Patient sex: M
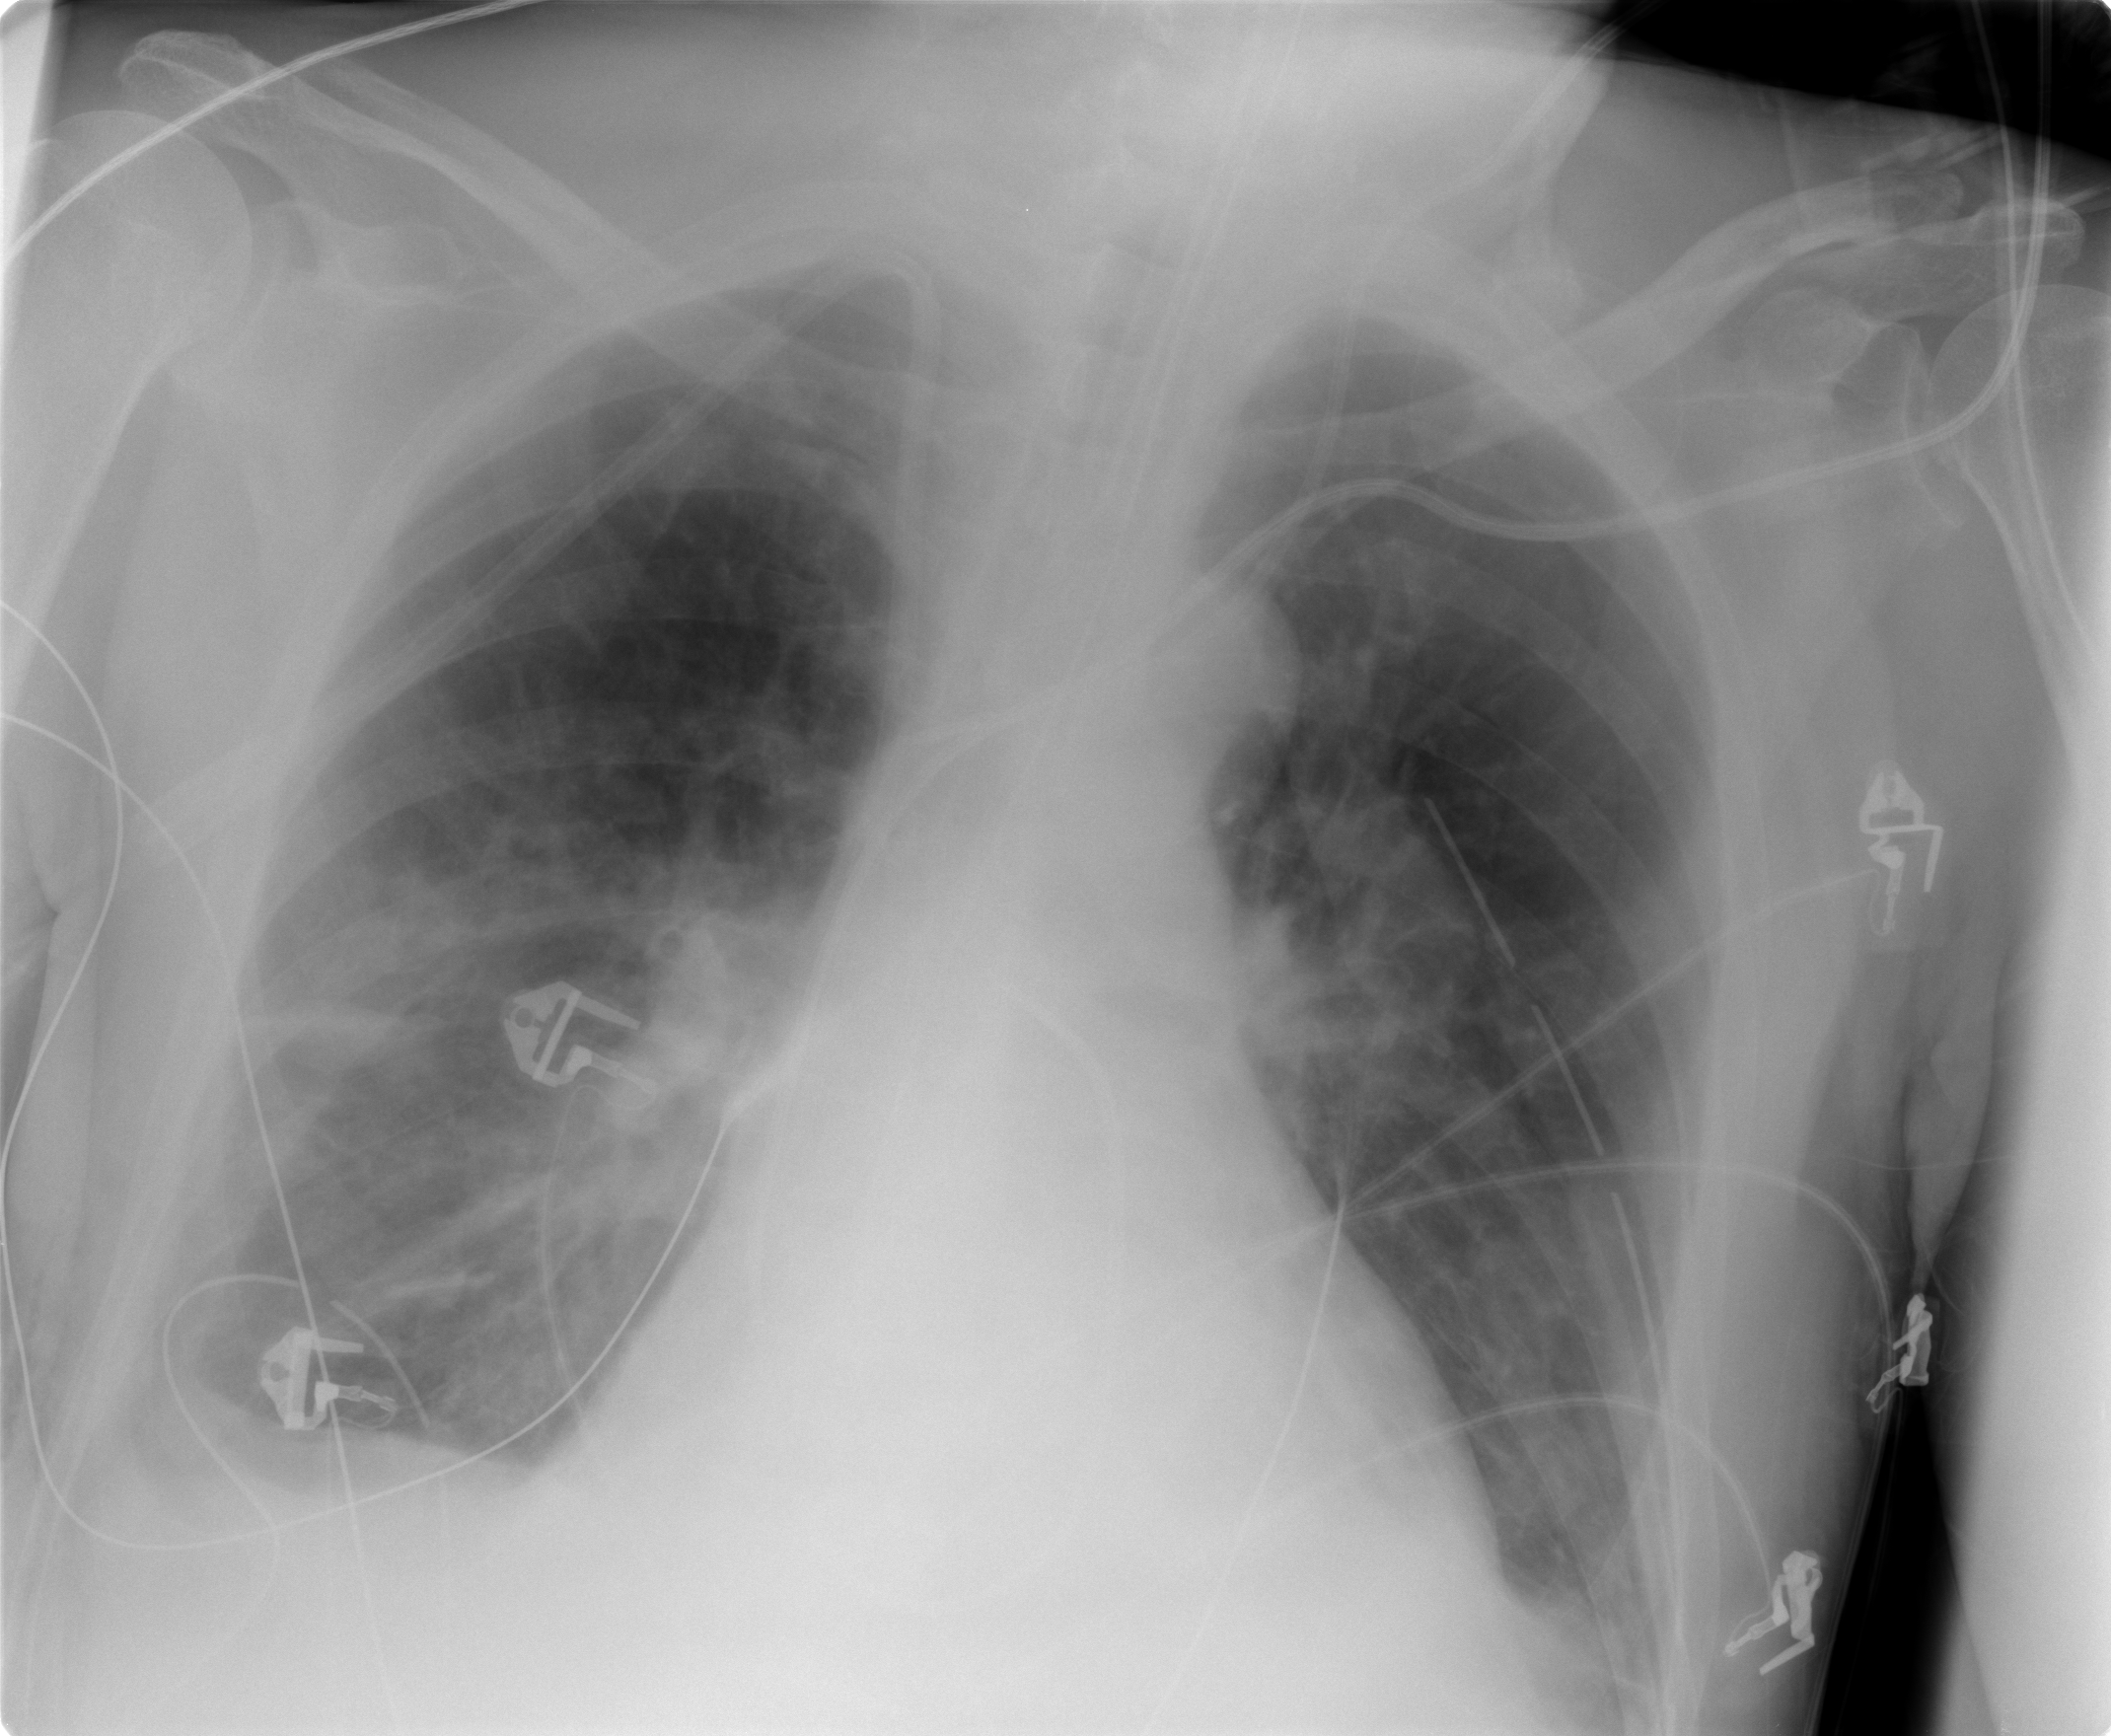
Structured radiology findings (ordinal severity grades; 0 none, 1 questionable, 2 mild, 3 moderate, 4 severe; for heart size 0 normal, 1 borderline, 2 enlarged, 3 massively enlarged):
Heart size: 0
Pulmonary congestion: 2
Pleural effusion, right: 2
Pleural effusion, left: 2
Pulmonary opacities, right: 2
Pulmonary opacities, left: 2
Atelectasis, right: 2
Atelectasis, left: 2